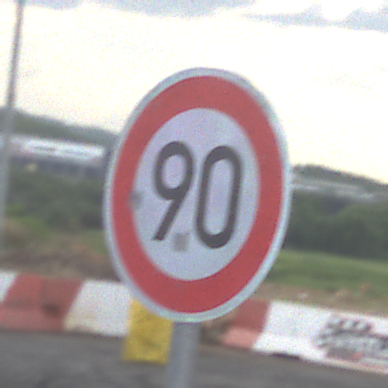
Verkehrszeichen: Geschwindigkeit90
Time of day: MorningAfternoon
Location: Outdoor (RoadRail)
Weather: PartlyCloudy
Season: NotSpecified
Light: Natural